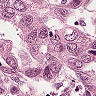
Metastatic tissue present: yes